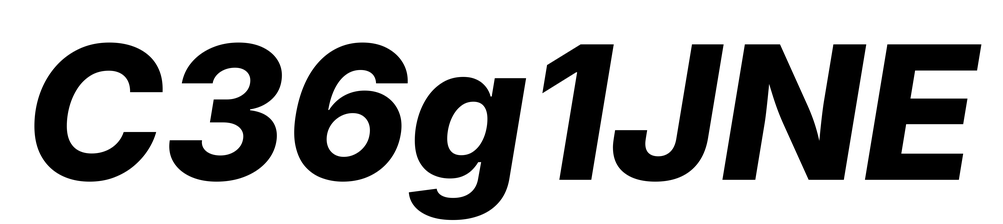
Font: Inter-Italic_ExtraBold_Italic